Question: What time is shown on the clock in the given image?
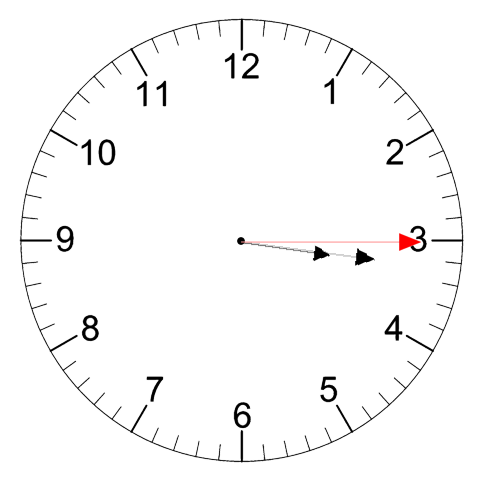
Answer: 03:16:15